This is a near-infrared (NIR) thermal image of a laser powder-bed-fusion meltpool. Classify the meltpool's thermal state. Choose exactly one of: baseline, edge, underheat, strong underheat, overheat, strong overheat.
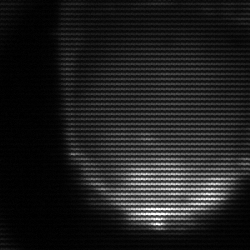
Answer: edge